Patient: sex M, age 57
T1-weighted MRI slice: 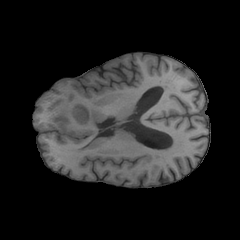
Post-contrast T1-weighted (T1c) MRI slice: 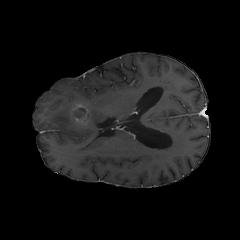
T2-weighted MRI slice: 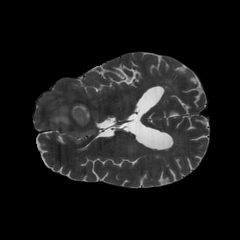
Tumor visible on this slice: yes
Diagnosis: Glioblastoma, IDH-wildtype
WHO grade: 4